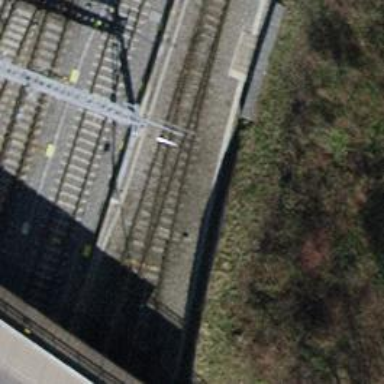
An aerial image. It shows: Single-track railway siding with electrified contact lines.